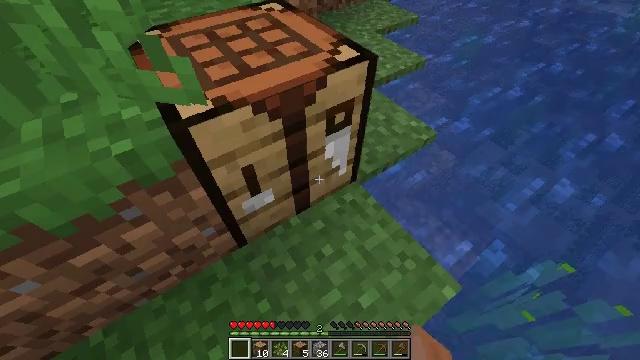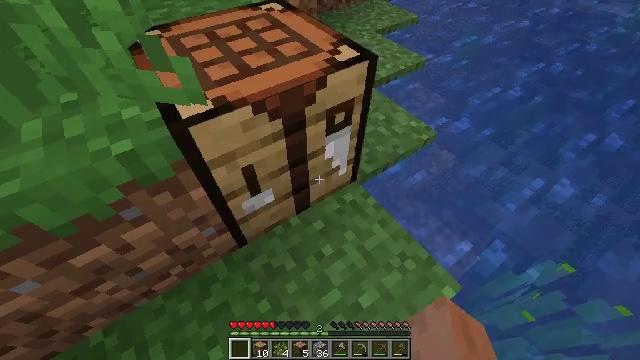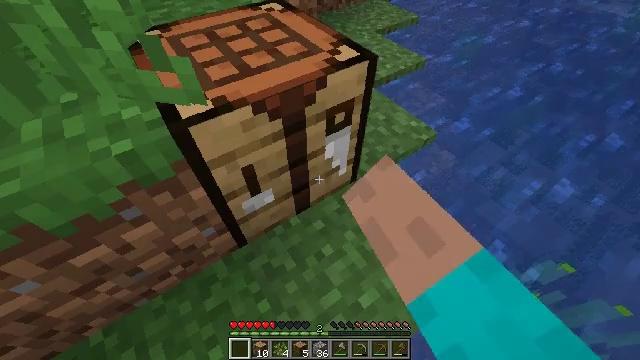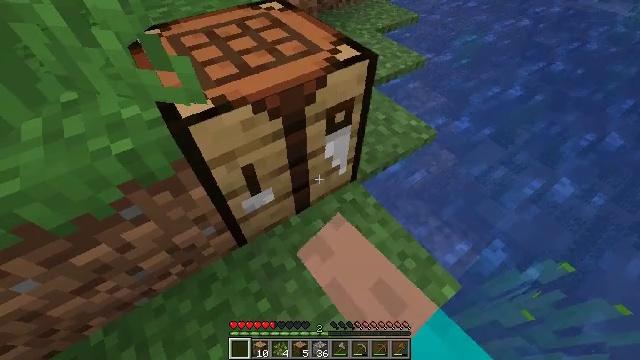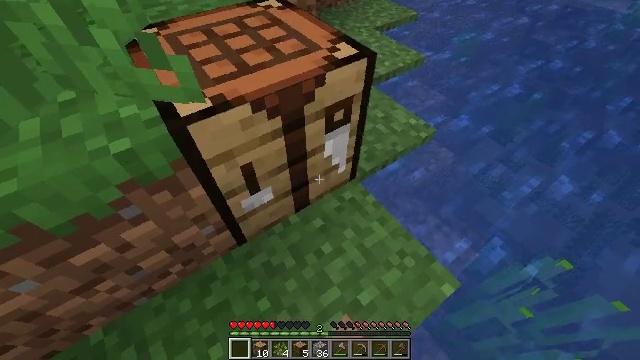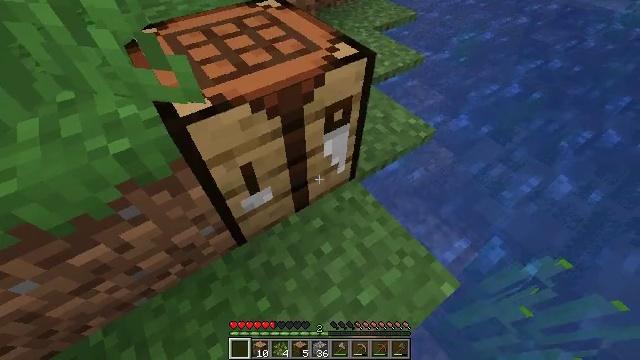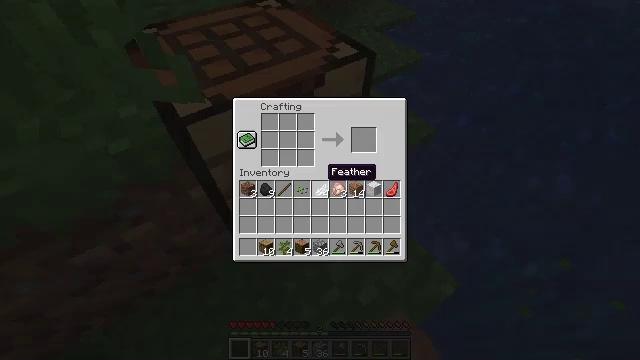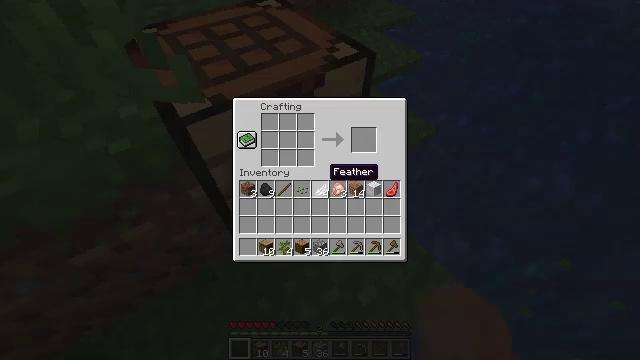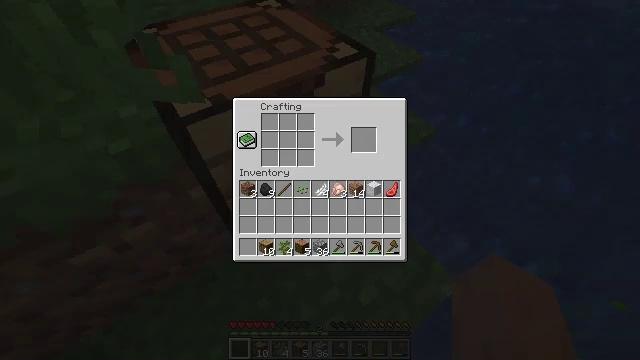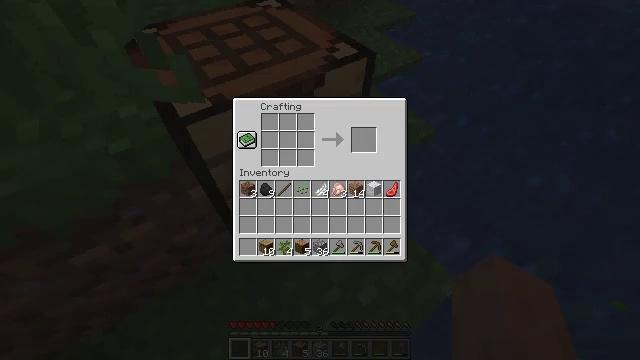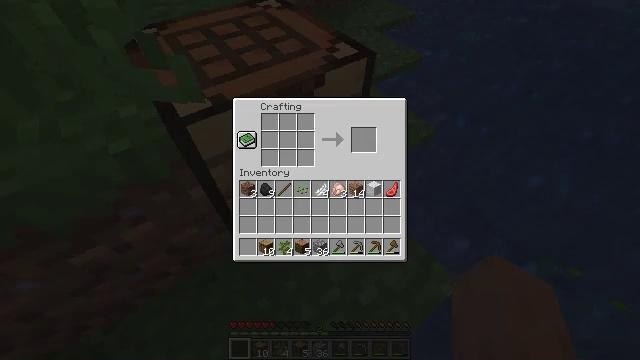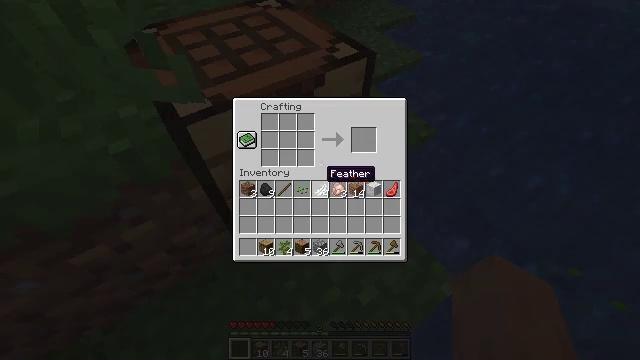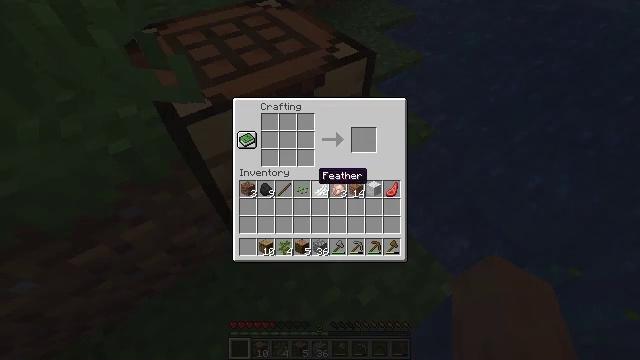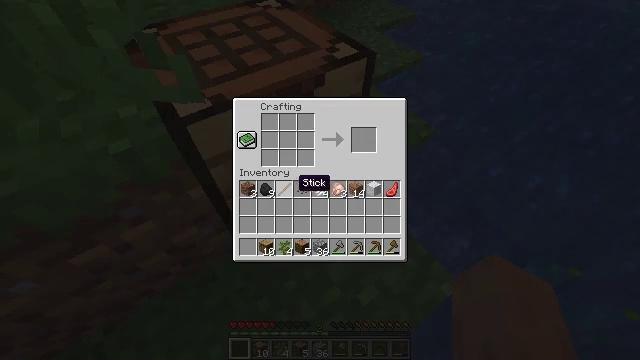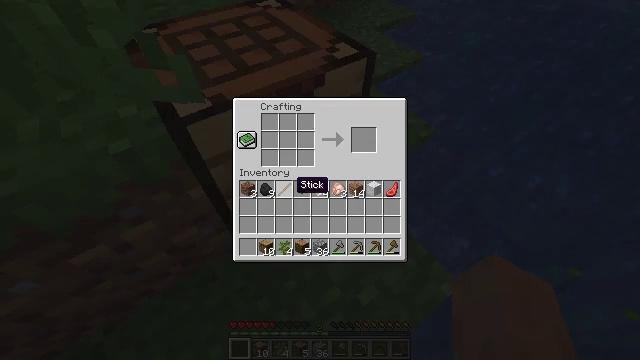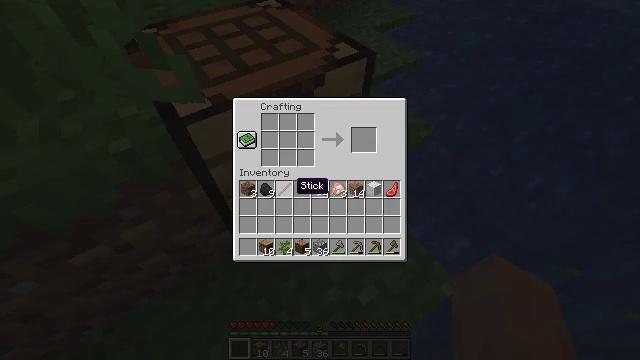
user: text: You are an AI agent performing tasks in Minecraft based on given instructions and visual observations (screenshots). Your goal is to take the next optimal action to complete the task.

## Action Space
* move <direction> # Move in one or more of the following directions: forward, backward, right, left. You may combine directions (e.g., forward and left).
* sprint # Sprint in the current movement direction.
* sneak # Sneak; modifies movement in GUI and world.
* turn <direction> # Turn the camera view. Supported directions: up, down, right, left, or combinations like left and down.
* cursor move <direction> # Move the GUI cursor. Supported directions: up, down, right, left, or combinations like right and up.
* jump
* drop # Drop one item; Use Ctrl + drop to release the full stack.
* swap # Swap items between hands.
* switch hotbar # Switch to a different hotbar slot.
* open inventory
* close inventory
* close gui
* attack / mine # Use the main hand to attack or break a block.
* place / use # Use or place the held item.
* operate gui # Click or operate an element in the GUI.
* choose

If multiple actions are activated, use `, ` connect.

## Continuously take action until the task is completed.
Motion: motion action
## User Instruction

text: Open the crafting table and craft a jungle boat with jungle planks.
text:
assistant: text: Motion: use / place
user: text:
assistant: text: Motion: use / place
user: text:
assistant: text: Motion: use / place
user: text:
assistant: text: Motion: no_op
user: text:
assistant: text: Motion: no_op
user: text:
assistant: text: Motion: open gui
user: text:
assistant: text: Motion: no_op
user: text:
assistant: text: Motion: no_op
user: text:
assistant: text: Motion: no_op
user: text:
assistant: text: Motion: no_op
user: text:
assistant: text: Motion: cursor move left
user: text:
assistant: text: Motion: cursor move left
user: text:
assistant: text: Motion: cursor move left and down
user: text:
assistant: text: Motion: no_op
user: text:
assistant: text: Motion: no_op
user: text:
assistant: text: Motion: no_op
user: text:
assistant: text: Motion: no_op
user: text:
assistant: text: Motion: no_op
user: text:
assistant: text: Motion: cursor move right
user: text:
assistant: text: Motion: cursor move right
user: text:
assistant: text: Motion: no_op
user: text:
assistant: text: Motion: no_op
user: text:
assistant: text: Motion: no_op
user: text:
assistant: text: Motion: no_op
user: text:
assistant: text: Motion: no_op
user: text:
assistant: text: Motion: no_op
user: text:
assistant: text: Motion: no_op
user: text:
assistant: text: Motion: no_op
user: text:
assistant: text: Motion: no_op
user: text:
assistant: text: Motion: no_op